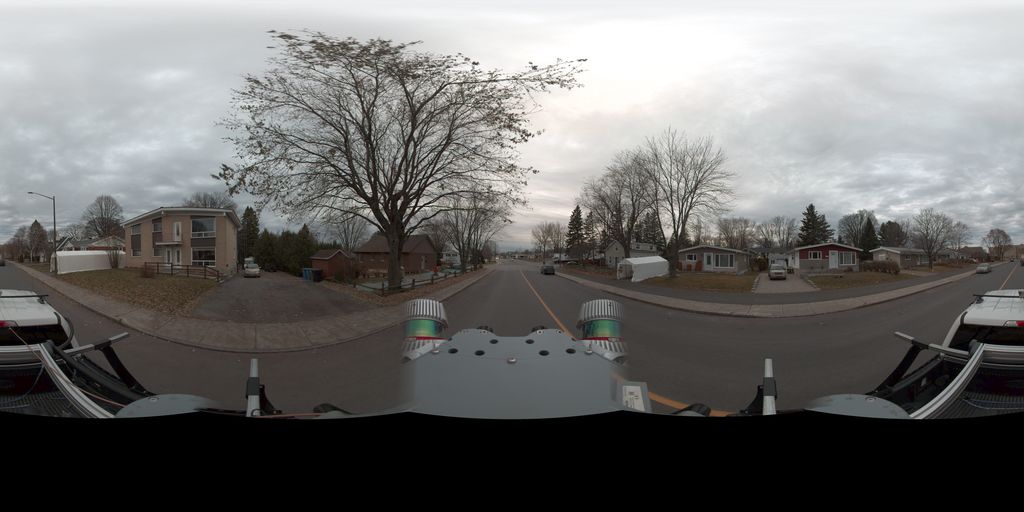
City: quebec_city